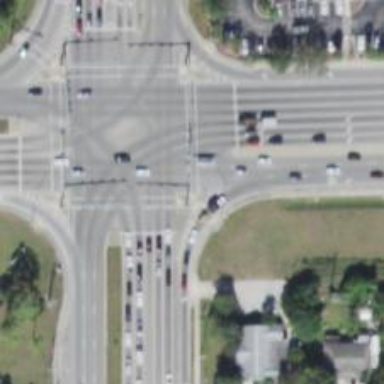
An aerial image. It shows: Footway that serves as traffic island.